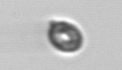
Label: Thalassiosira